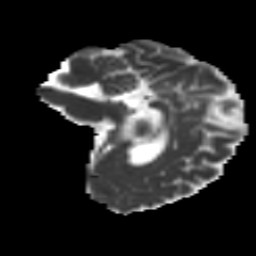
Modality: MD
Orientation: sagittal
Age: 12
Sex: female
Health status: ill
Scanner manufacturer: ge
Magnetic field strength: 3 T
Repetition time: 6.752 s
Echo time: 0.079 s